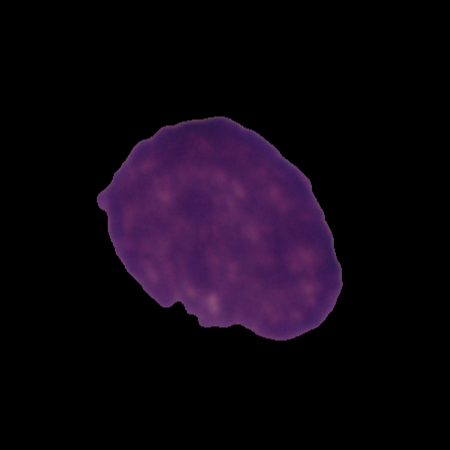
Label: cancer